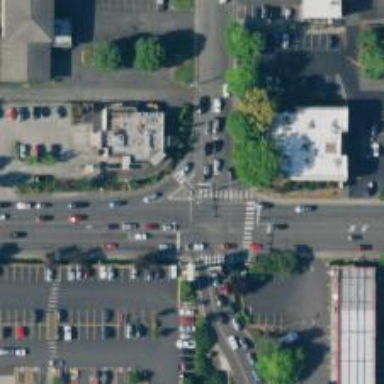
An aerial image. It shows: Footway located on traffic island.